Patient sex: M
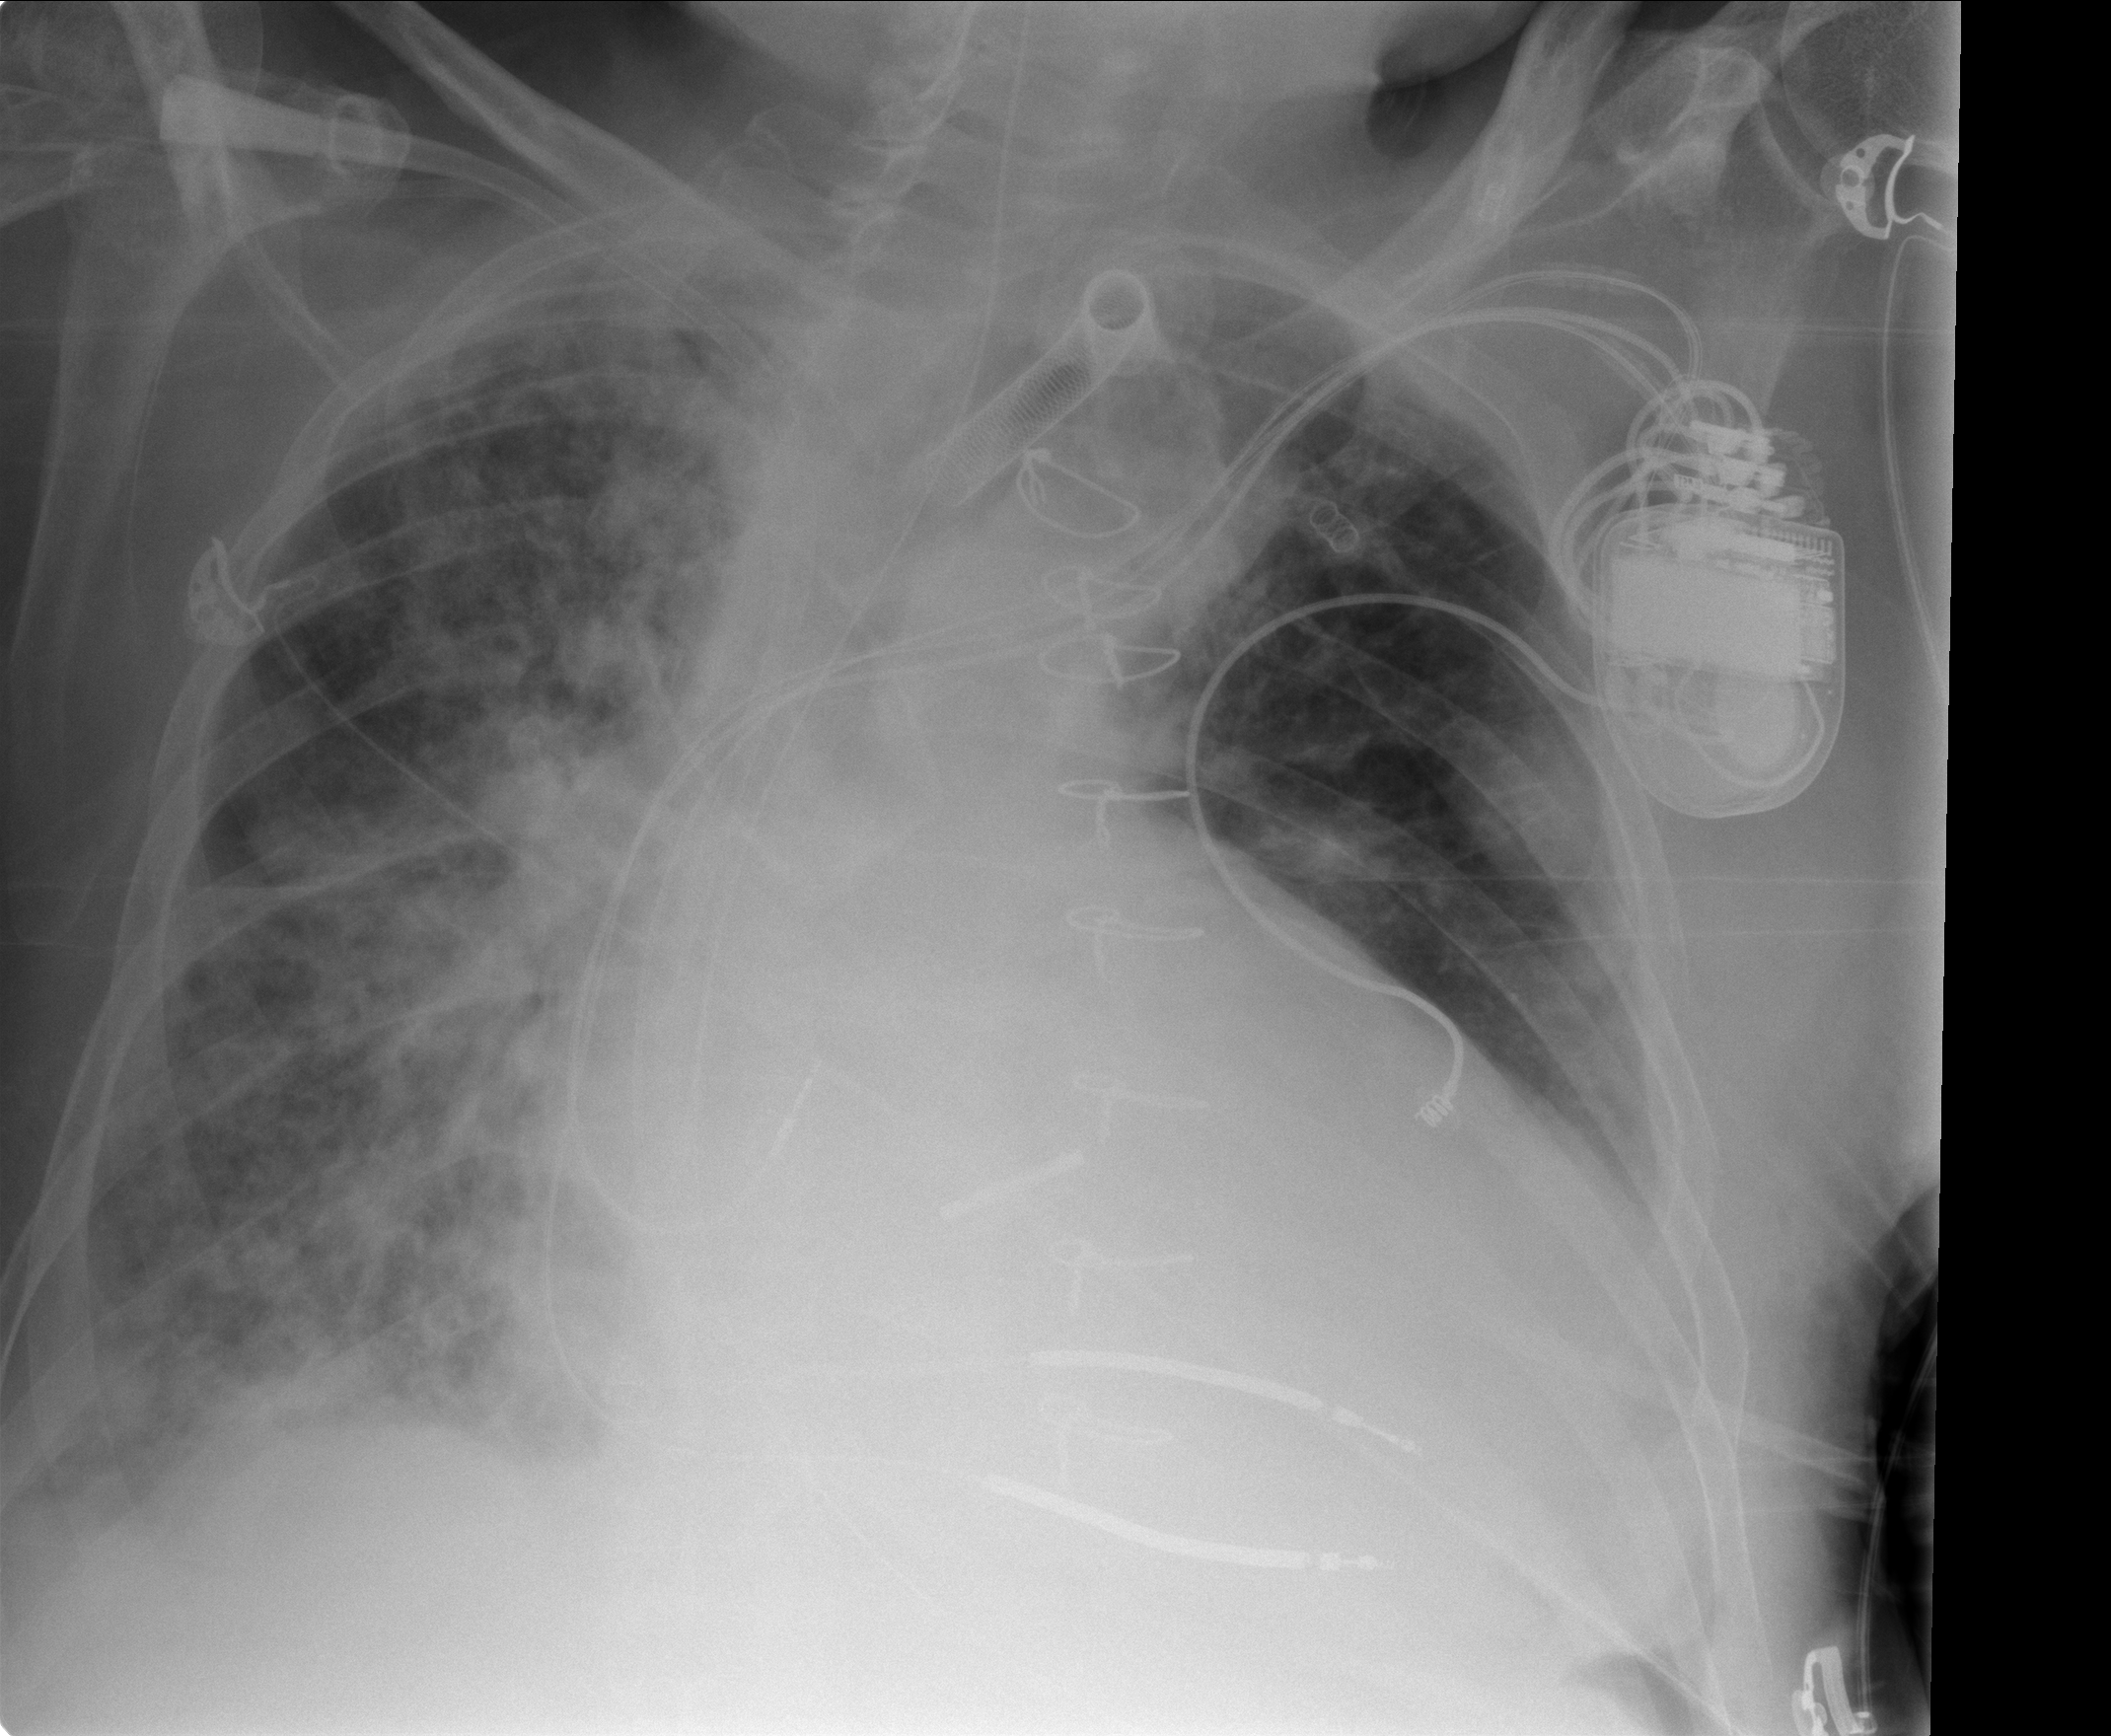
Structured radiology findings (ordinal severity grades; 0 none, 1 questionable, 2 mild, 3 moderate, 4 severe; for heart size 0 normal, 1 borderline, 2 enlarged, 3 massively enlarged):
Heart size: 3
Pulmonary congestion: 2
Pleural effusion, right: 2
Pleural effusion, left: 2
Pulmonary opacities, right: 3
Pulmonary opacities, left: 1
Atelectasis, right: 3
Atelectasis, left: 2